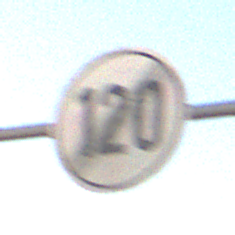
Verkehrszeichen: EndeGeschwindigkeit120
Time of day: SunriseSunset
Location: Outdoor (RoadRail)
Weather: PartlyCloudy
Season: NotSpecified
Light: Natural